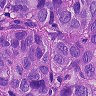
Metastatic tissue present: yes